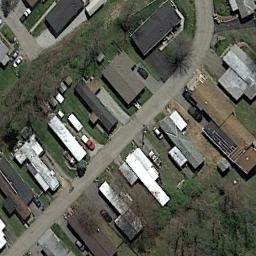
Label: mobile_home_park